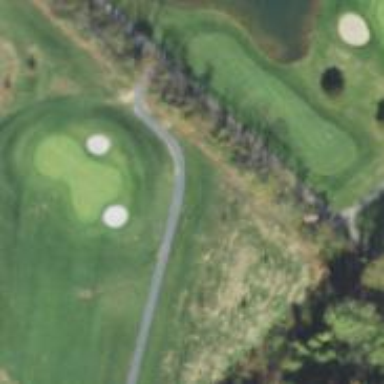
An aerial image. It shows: Golf tee.